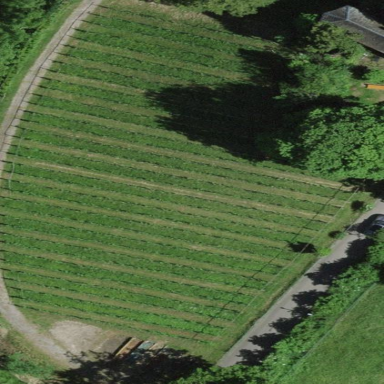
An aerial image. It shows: Vineyard.